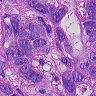
Metastatic tissue present: yes